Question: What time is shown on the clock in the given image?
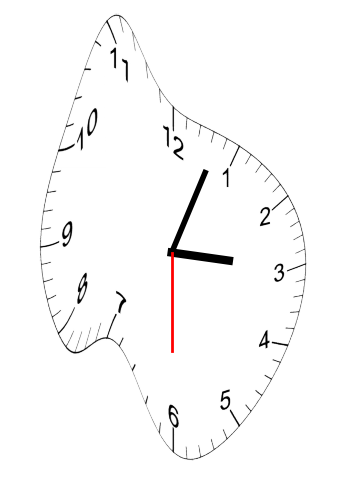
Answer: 03:03:30